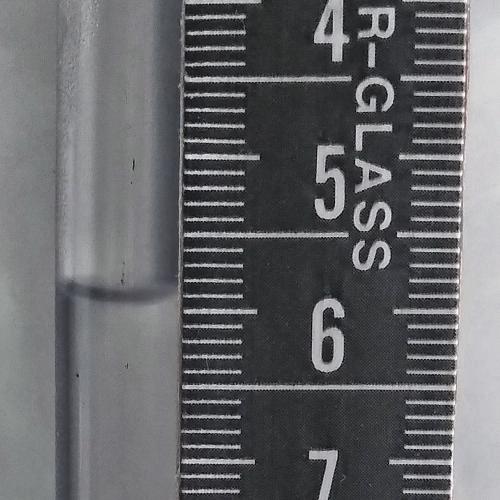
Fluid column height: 5.9 cm